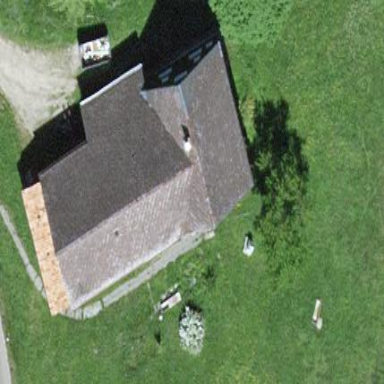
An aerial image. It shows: Gabled roof farm building.